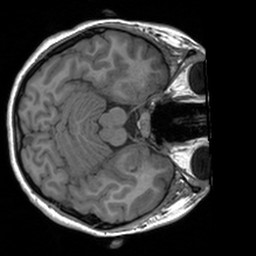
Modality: T1w
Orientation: axial
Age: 19
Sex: female
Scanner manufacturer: siemens
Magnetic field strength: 3 T
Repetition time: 1.9 s
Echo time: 0.00226 s